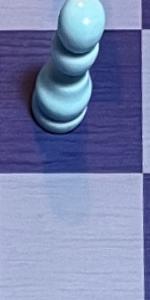
Label: Empty